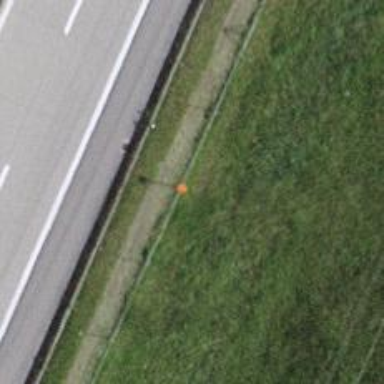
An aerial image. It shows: Aerial marker.